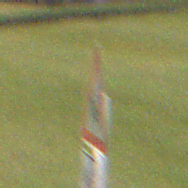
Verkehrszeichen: ReiterRechts
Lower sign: LaengeEinerStrecke2
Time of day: Night
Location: Outdoor (Nature)
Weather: Clear
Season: NotSpecified
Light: Natural